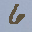
Label: 6